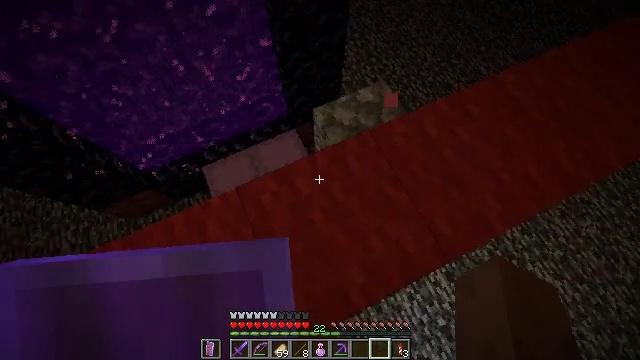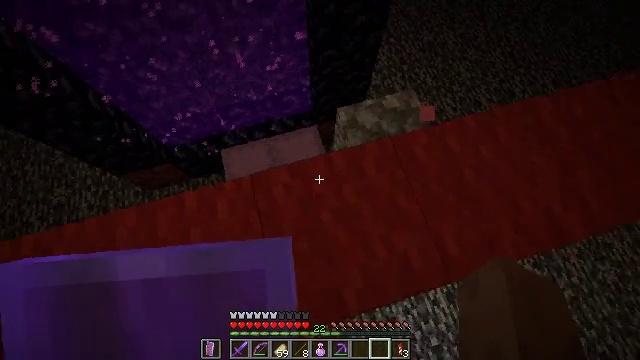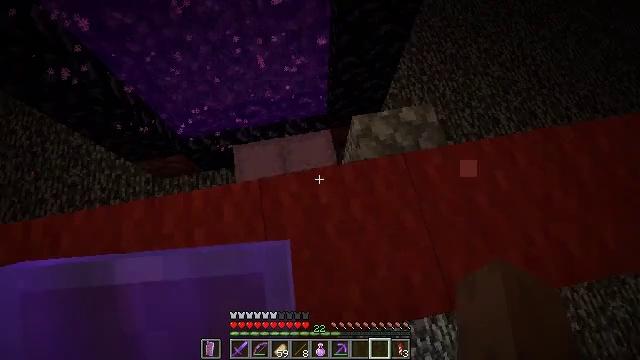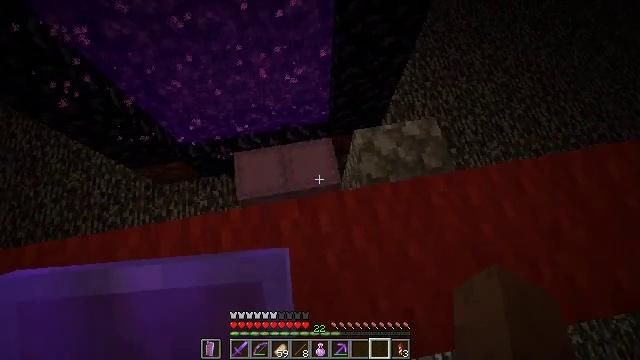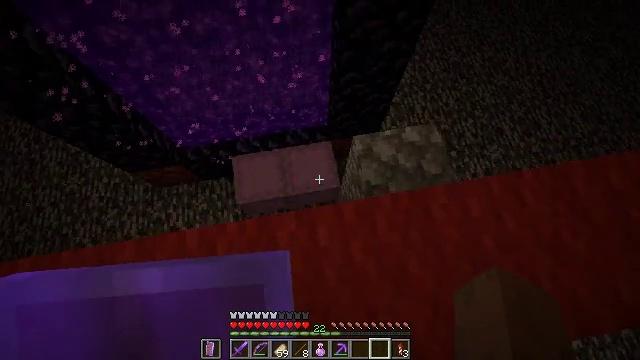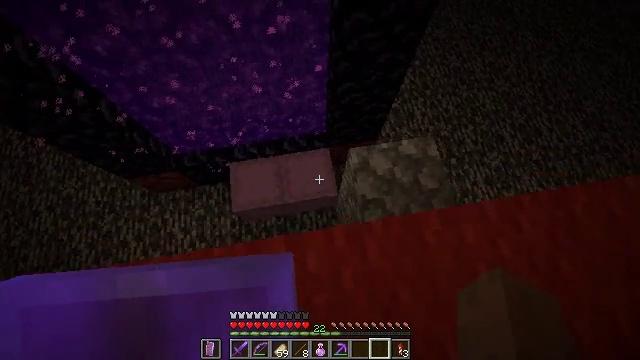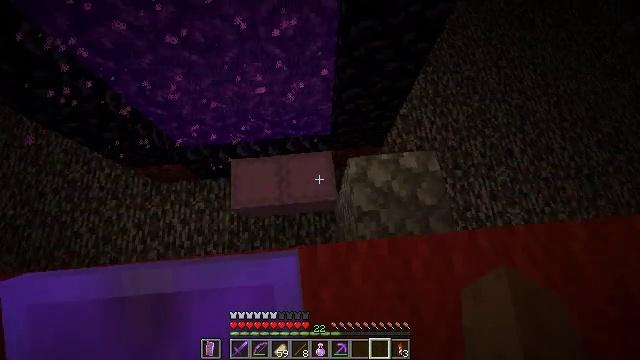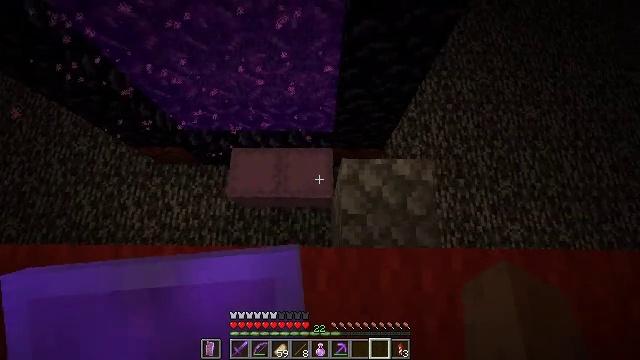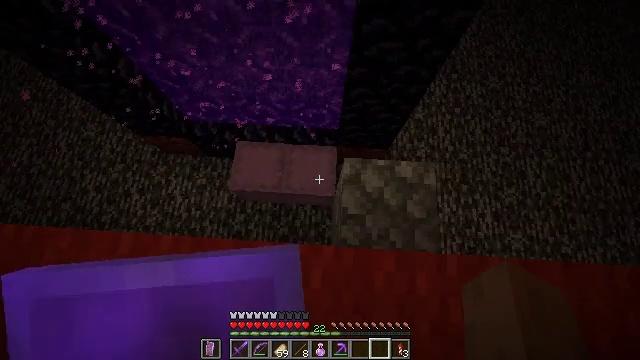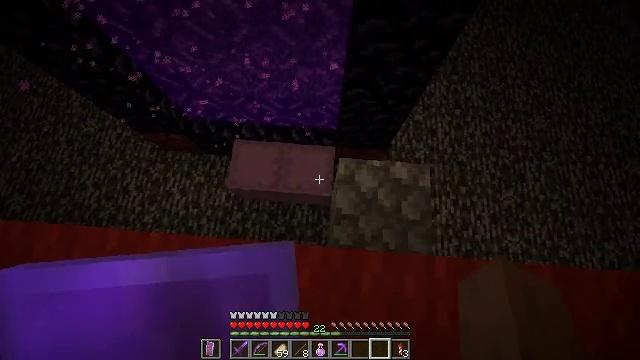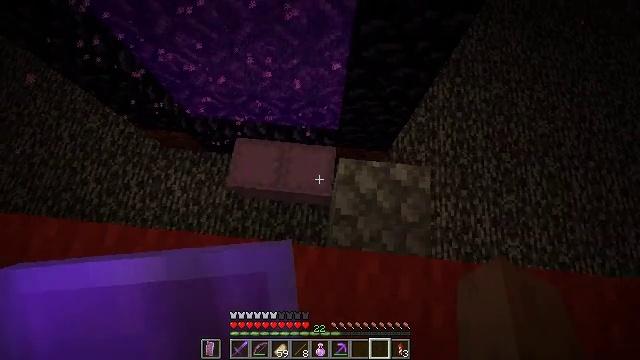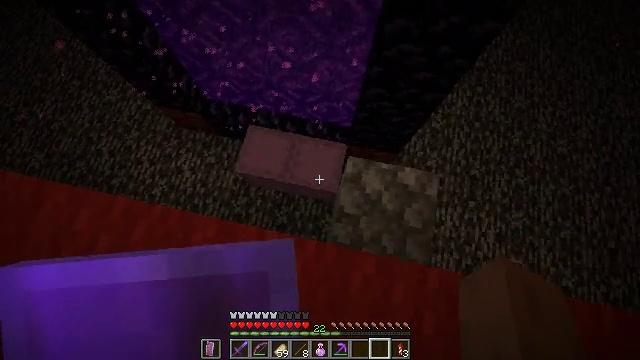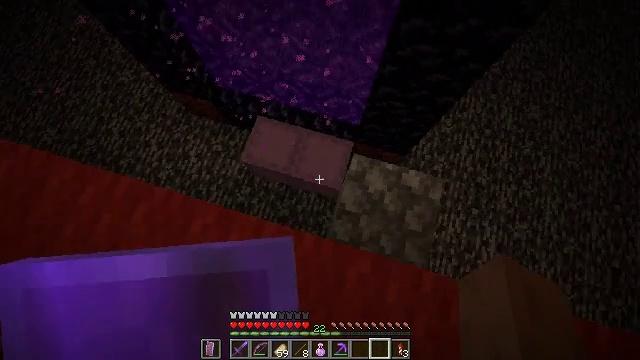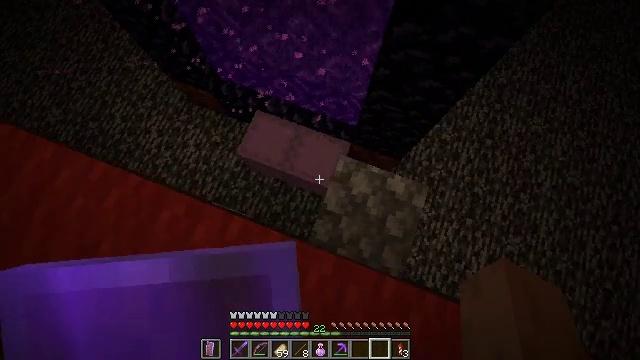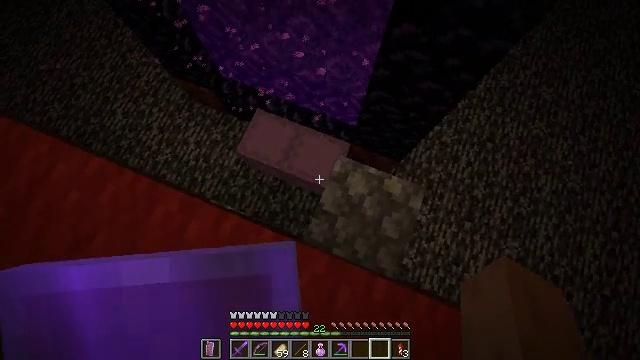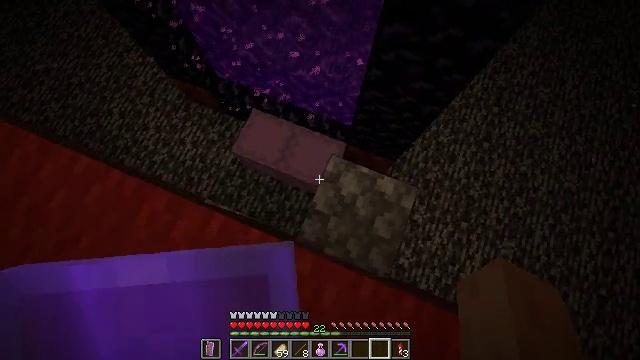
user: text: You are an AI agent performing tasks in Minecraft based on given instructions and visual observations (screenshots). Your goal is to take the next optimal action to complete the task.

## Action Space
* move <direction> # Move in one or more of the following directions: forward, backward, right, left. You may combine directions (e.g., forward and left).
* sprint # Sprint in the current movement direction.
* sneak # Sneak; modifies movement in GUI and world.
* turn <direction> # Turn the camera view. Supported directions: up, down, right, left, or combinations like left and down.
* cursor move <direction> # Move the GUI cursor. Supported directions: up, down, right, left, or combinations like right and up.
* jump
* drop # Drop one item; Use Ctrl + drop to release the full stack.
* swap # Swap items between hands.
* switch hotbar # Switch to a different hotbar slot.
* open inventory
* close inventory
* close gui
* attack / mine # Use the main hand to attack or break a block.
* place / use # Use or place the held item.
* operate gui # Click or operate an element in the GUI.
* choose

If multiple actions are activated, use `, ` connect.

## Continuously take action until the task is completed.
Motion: motion action
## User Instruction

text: craft item red carpet
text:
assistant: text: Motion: turn left
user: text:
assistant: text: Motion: move forward, turn left
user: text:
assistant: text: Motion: move forward
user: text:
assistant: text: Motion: move forward and move right
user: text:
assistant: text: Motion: move forward and move right
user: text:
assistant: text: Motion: move right, turn left
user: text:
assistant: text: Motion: turn left and down
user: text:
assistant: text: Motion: turn left
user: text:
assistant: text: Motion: no_op
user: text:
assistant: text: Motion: turn left
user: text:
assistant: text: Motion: turn left and down
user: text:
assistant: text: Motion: move right, turn left
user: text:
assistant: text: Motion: move right, turn left
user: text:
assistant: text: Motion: turn left
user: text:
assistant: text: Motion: no_op
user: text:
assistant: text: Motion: no_op
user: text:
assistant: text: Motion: no_op
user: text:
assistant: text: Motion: no_op
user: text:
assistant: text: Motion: move forward
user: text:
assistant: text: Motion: move forward and move right
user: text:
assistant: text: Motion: move right
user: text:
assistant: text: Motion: no_op
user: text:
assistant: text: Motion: no_op
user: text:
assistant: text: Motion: no_op
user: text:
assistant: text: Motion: turn left
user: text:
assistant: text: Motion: turn left
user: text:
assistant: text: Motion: turn left
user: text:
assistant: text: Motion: turn left and up
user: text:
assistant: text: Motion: turn left and up
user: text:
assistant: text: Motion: no_op